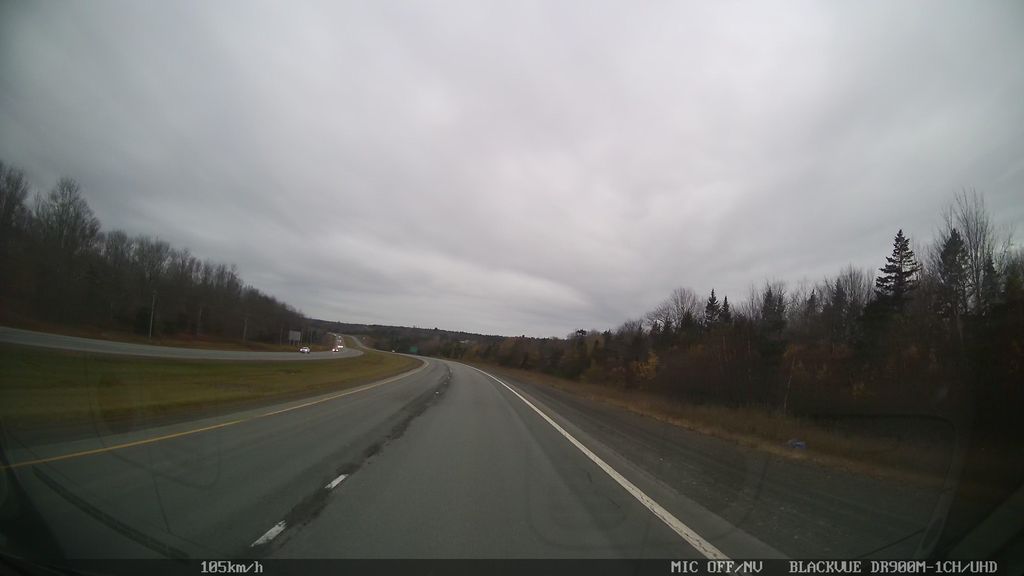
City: halifax